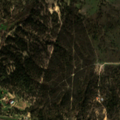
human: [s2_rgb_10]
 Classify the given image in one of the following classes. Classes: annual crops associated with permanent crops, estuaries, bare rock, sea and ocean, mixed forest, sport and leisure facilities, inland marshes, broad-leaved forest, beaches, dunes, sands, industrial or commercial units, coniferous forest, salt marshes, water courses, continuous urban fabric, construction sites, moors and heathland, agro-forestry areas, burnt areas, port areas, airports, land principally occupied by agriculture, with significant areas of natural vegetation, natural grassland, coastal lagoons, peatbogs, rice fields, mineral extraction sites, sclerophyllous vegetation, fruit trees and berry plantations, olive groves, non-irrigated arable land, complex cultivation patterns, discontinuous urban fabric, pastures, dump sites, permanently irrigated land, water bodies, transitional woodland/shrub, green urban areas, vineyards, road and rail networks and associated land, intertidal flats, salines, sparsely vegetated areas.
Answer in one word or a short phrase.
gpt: fruit trees and berry plantations, agro-forestry areas, broad-leaved forest, transitional woodland/shrub